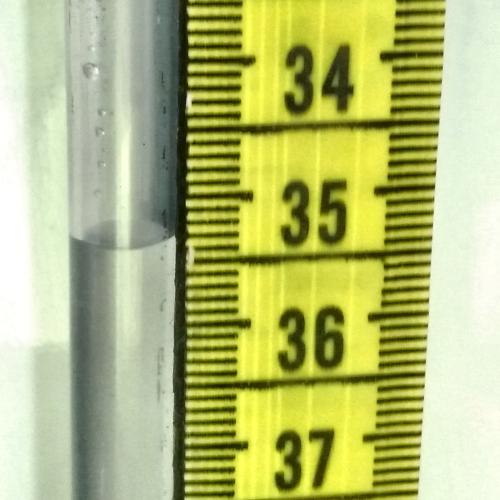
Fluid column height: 35.4 cm